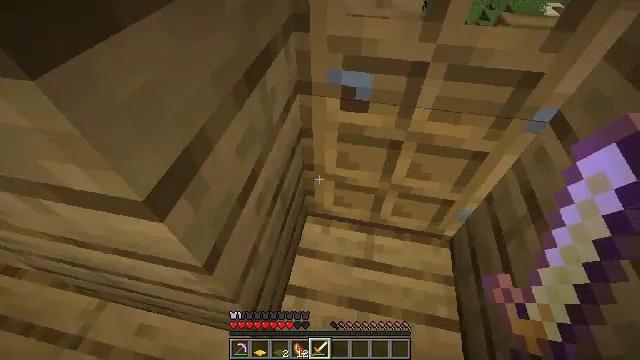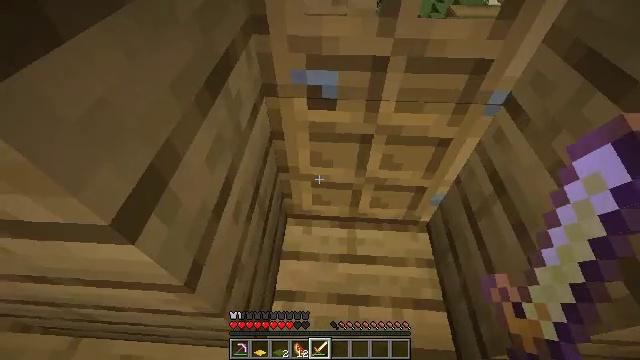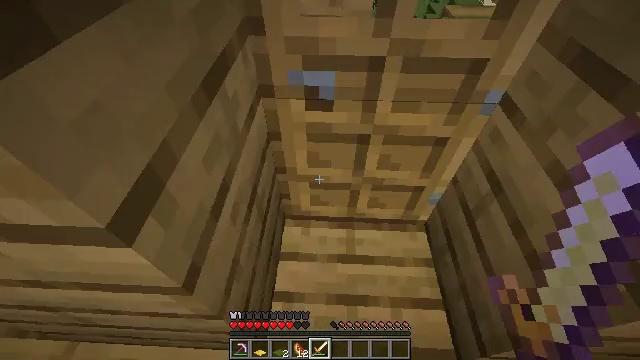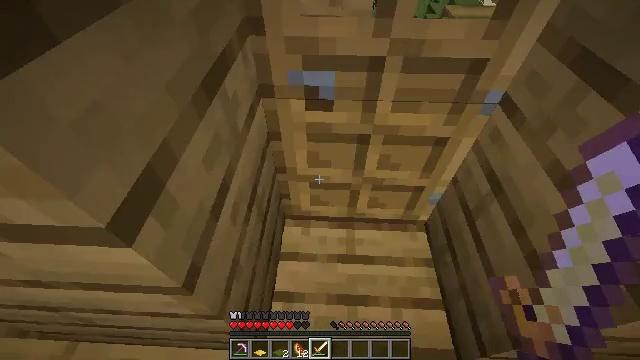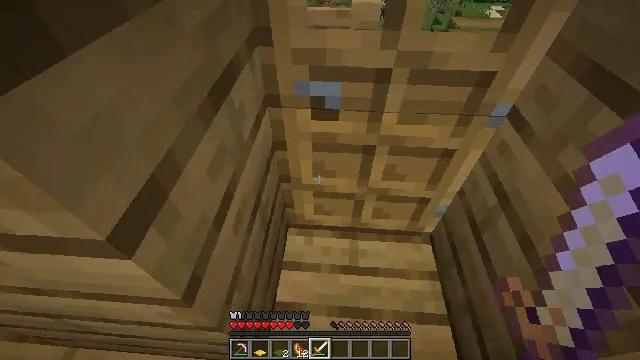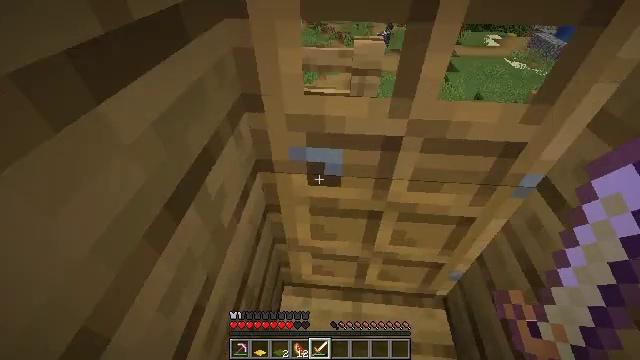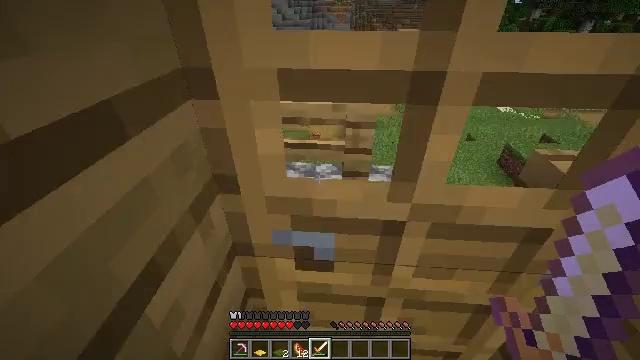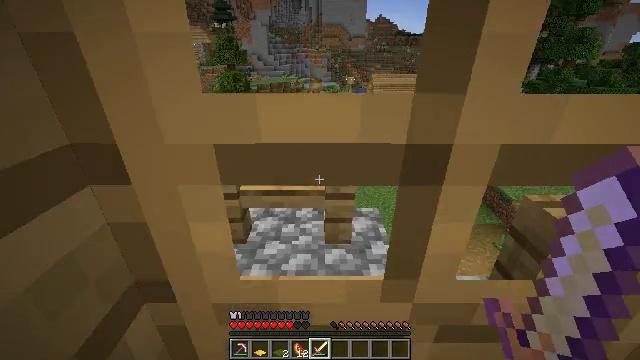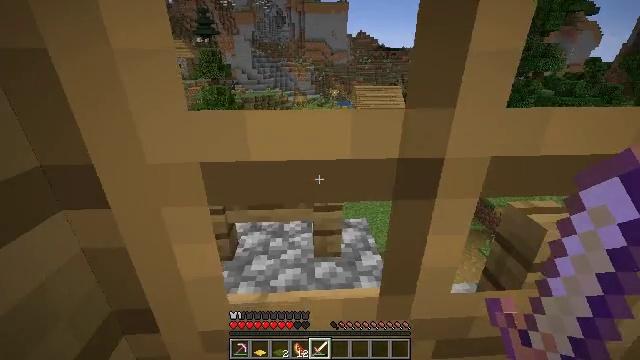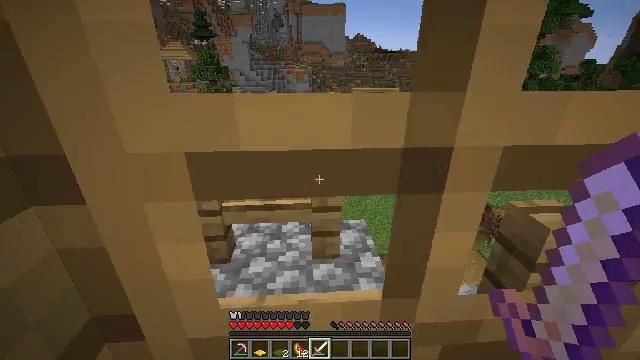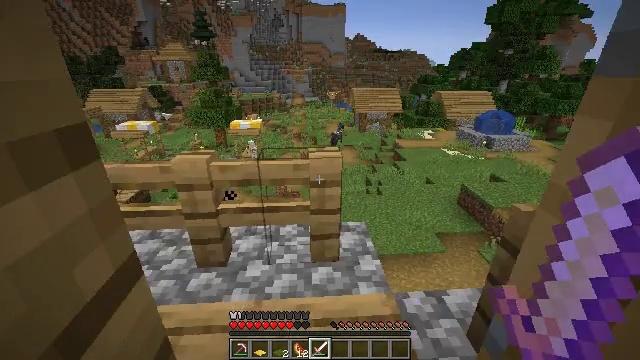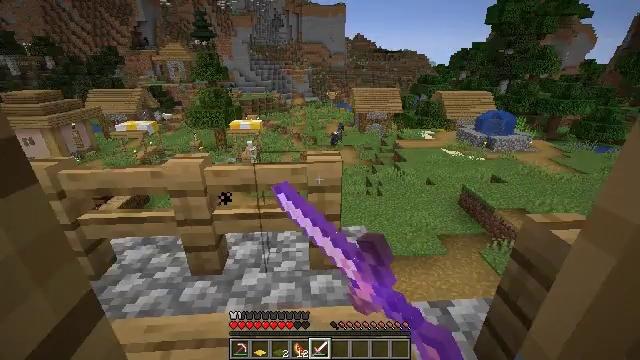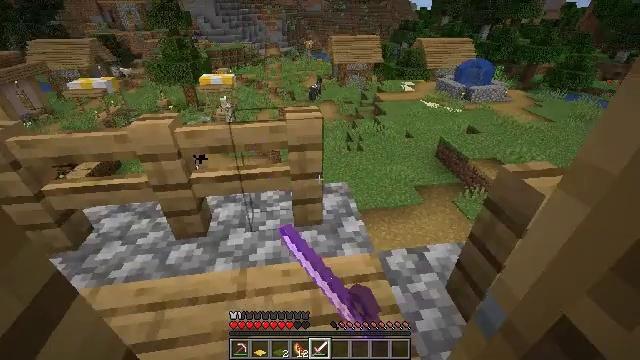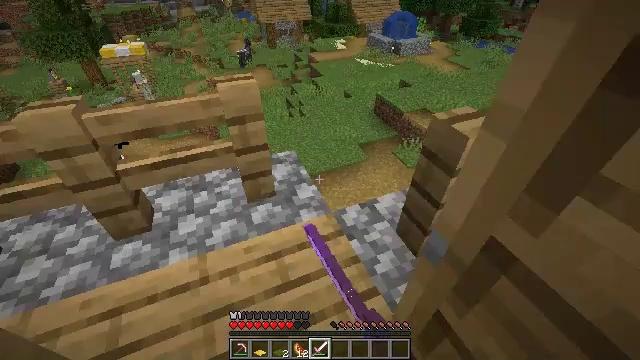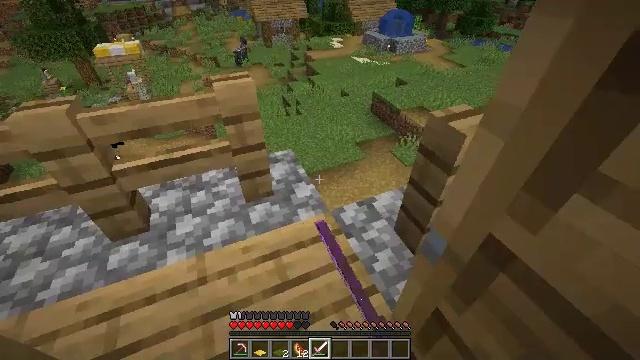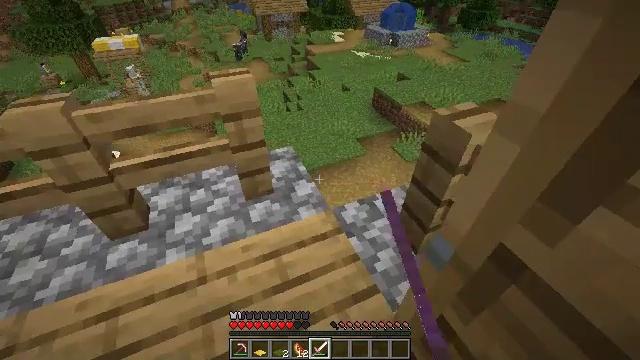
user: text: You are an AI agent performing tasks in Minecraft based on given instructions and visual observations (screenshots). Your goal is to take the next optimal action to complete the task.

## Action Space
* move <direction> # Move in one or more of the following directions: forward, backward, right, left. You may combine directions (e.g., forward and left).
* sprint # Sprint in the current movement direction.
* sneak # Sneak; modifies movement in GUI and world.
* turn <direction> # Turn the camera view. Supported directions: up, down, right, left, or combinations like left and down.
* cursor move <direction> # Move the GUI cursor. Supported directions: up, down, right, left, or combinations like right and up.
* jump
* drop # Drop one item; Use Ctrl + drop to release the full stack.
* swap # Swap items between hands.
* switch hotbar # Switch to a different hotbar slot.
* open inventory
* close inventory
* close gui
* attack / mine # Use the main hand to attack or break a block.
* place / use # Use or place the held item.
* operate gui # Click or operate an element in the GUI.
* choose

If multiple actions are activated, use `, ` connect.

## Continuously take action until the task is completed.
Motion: motion action
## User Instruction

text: Break the diorite block.
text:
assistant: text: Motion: turn right
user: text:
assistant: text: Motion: no_op
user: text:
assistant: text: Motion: no_op
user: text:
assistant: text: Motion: move forward, turn left and up
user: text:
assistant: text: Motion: move forward, turn up
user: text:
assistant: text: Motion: move forward, turn up
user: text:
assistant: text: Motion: move forward, turn right and up
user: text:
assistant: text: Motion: move forward, turn right and up
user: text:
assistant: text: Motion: move forward
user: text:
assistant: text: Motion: move forward, use / place
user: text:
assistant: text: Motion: use / place
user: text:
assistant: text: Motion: turn right and down, use / place
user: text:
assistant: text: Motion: turn right and down
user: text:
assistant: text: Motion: no_op
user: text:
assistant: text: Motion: move forward, turn down
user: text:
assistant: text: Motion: move forward, turn left and down
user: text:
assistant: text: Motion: move forward, turn left and down
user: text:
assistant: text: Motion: move forward, turn down
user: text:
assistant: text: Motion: move forward, turn right and down
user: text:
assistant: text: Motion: move forward, turn right
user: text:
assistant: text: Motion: turn right
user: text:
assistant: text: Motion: turn right
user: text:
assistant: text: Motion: move forward, turn right
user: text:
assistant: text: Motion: move forward, turn right
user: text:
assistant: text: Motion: move forward, turn right
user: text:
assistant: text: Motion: move forward
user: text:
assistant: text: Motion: move forward
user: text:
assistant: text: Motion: move forward, turn left
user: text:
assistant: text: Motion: move forward, turn left, jump
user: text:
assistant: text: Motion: move forward, turn left, jump